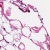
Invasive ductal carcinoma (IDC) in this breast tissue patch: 0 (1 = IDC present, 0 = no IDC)